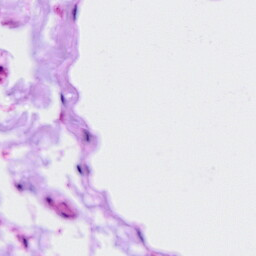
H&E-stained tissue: Ovarian